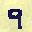
Label: 9